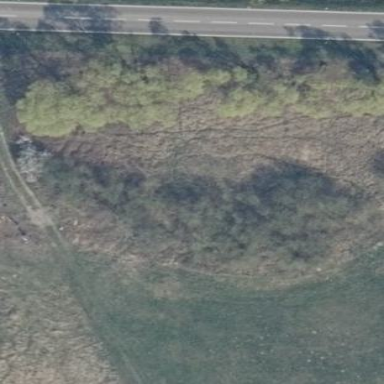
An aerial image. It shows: Patch of scrub vegetation.